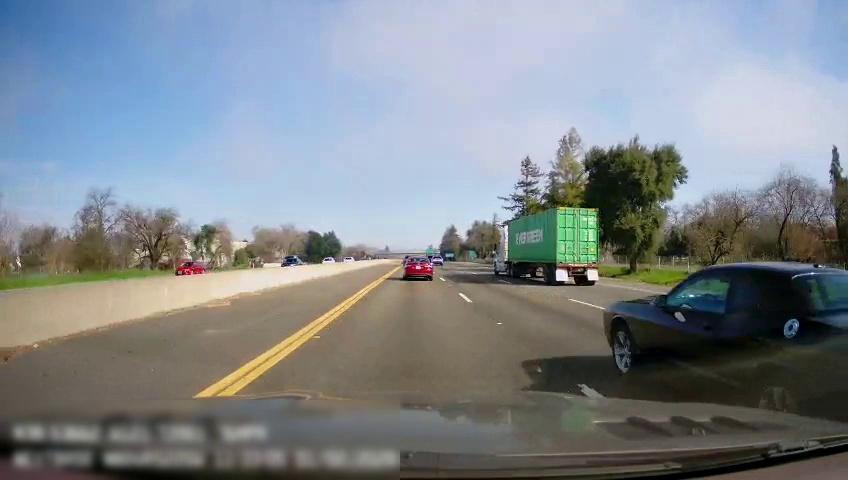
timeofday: Day
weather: Sunny
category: Drivable Space
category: Vehicles | Car
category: Vehicles | Car
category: Vehicles | Car
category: Vehicles | Car
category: Vehicles | Car
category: Vehicles | Truck
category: Lanes | Current Lane
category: Lanes | Current Lane
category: Lanes | Alternate Lane
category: Lanes | Alternate Lane